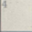
Piece: xx